Question: In Eclipse PyDev, when I write a function's name that doesn't exist yet it gets underlined:

Is there any keyboard shortcut or some options in the menu to create a new function with the same name and same arguments, like the following?
'''
def get_scale_timeshift(search_id):
'''
'''
'''
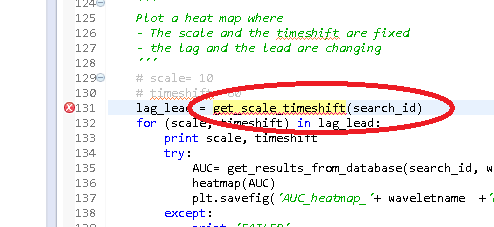
Answer: Typically Eclipse uses 'Ctrl+1' to bring up a context menu offering mini refactoring solutions for the line the cursor is on. This includes defining non-existent classes or methods. This works with LiClipse a fork of Eclipse that is integrated with PyDev.